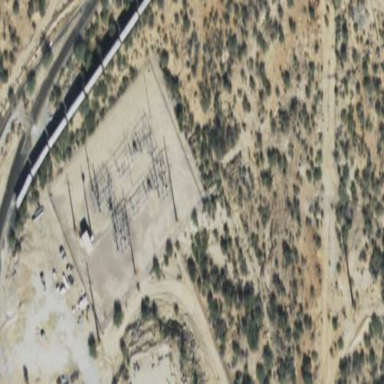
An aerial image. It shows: Industrial substation.